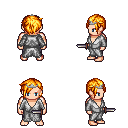
a pixel art fantasy rpg character, male body template, human, light skin, white robe, metal pants, light blonde pixie cut hairstyle, silver tiara, dagger, four views (front, back, left, right), 2x2 character sprite sheet, small pixel art, hard edges, no anti-aliasing